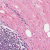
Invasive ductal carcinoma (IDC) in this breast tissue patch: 1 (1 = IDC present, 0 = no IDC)